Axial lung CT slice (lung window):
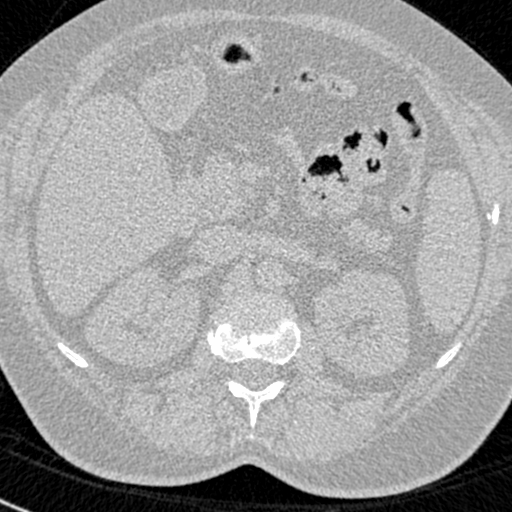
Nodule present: no